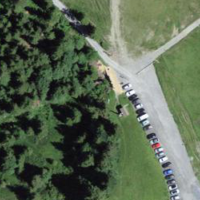
EUNIS habitat code: 26
Species observed at this site:
Plantago major
Filipendula ulmaria